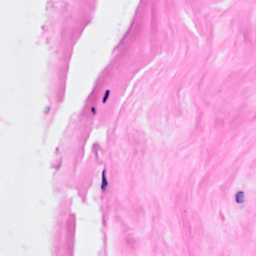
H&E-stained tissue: Breast